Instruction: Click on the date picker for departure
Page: home
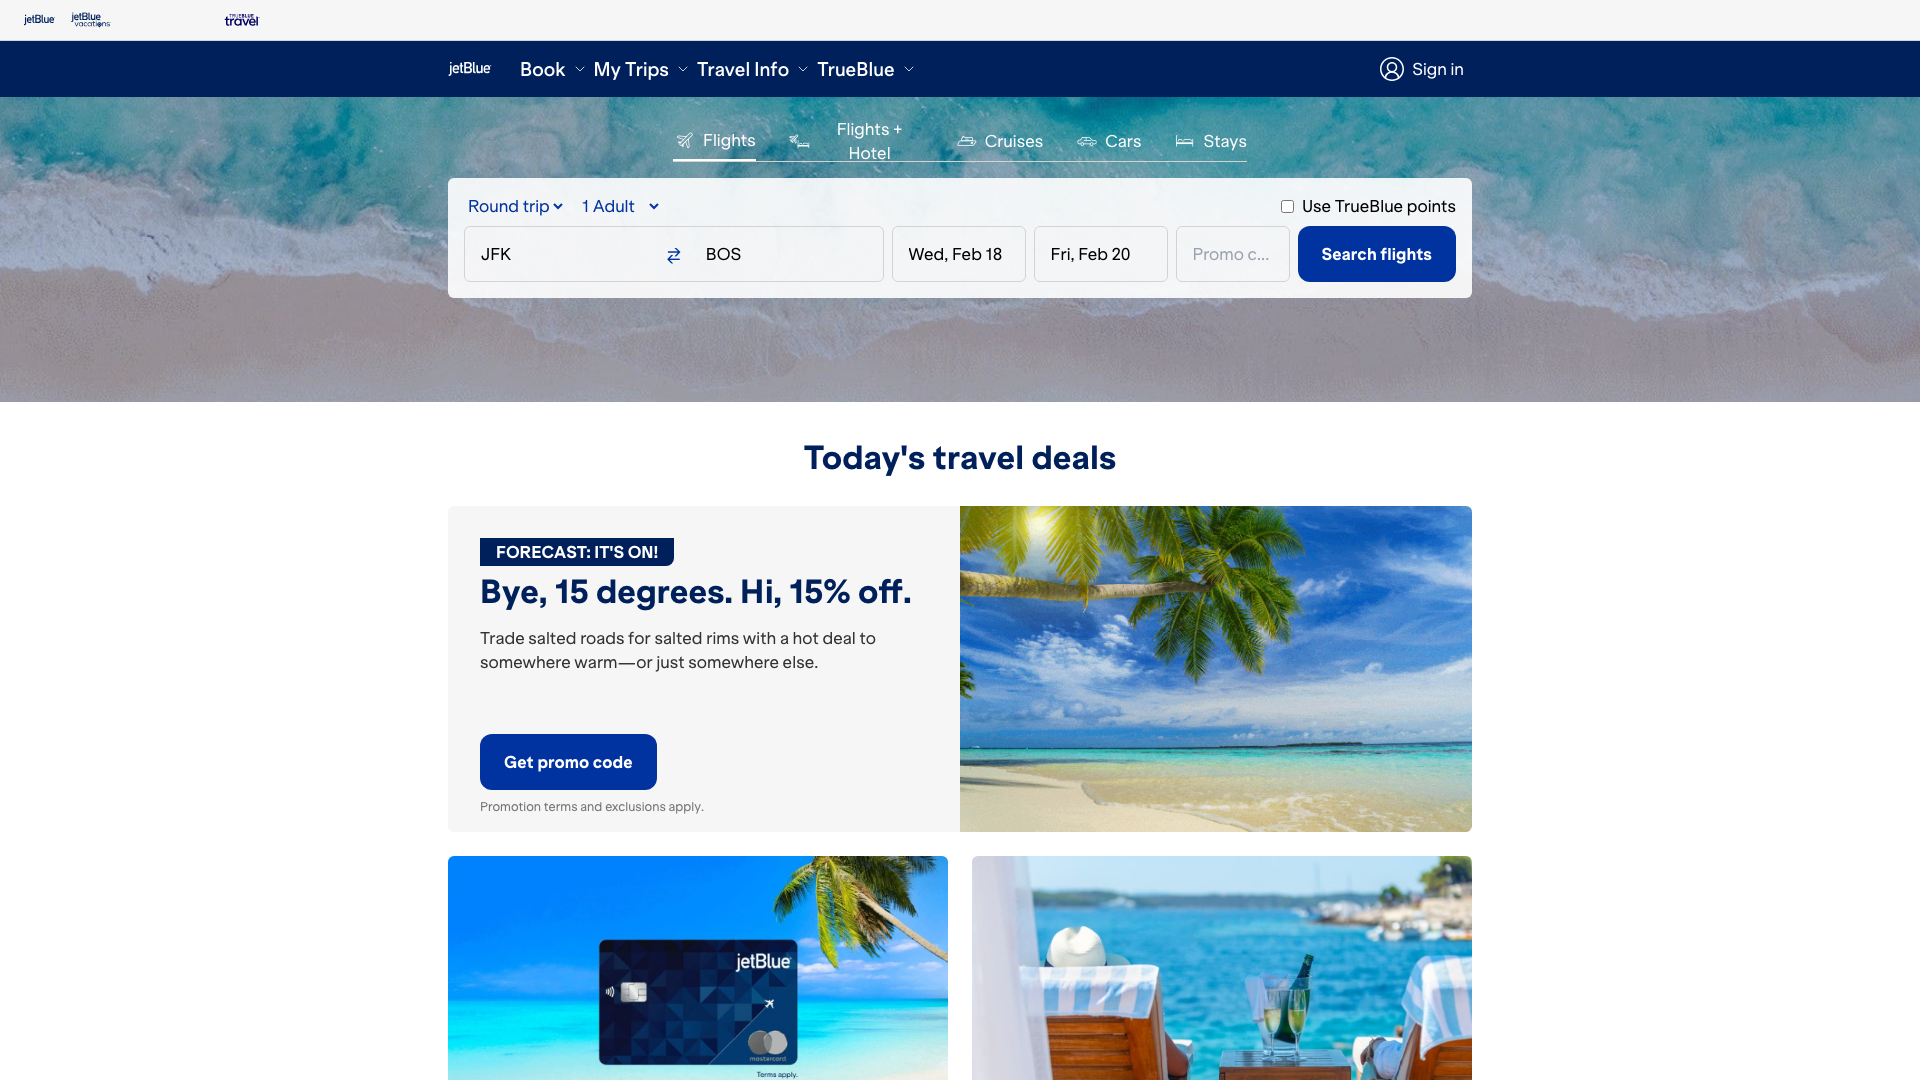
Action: click